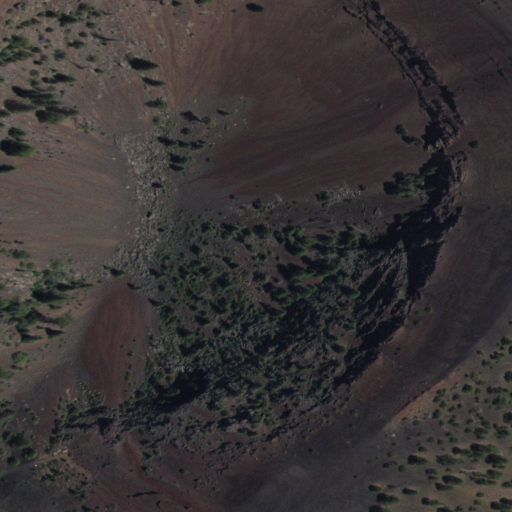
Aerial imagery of crater(s) in New Mexico named Bandera Crater containing shrub, evergreen forest, and barren land